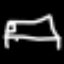
Label: bed